RGB frame:
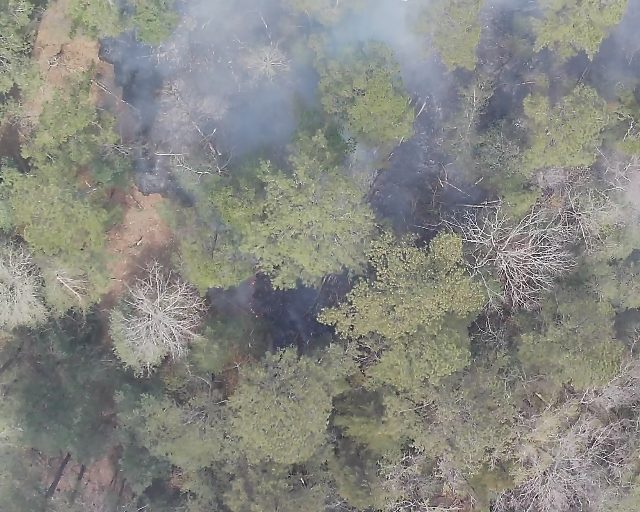
Thermal frame:
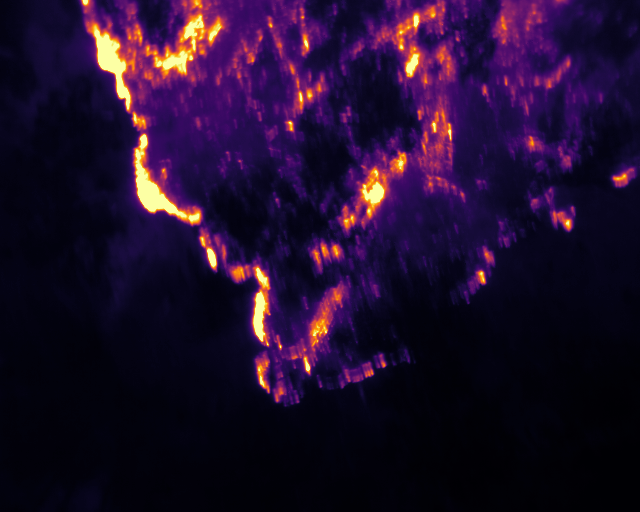
Captured: 2026-02-26 03:09:09
Pixels at or above 80 °C: 18421 (fraction of frame: 0.05622)